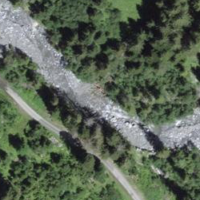
EUNIS habitat code: 43
Species observed at this site:
Caltha palustris